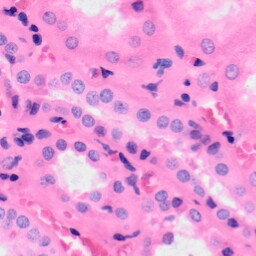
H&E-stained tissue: Kidney